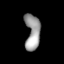
Tissue: lung
Cell type: Epithelial cells
Senescence score: 0.2183
Nuclear area (px): 521
Mean DAPI intensity: 154.319